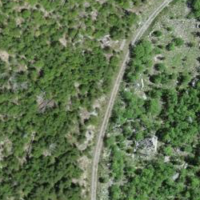
EUNIS habitat code: 43
Species observed at this site:
Pyrrhula pyrrhula
Satyrus ferula
Garrulus glandarius
Argynnis paphia
Aegithalos caudatus
Maniola jurtina
Sylvia atricapilla
Lactuca perennis